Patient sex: M
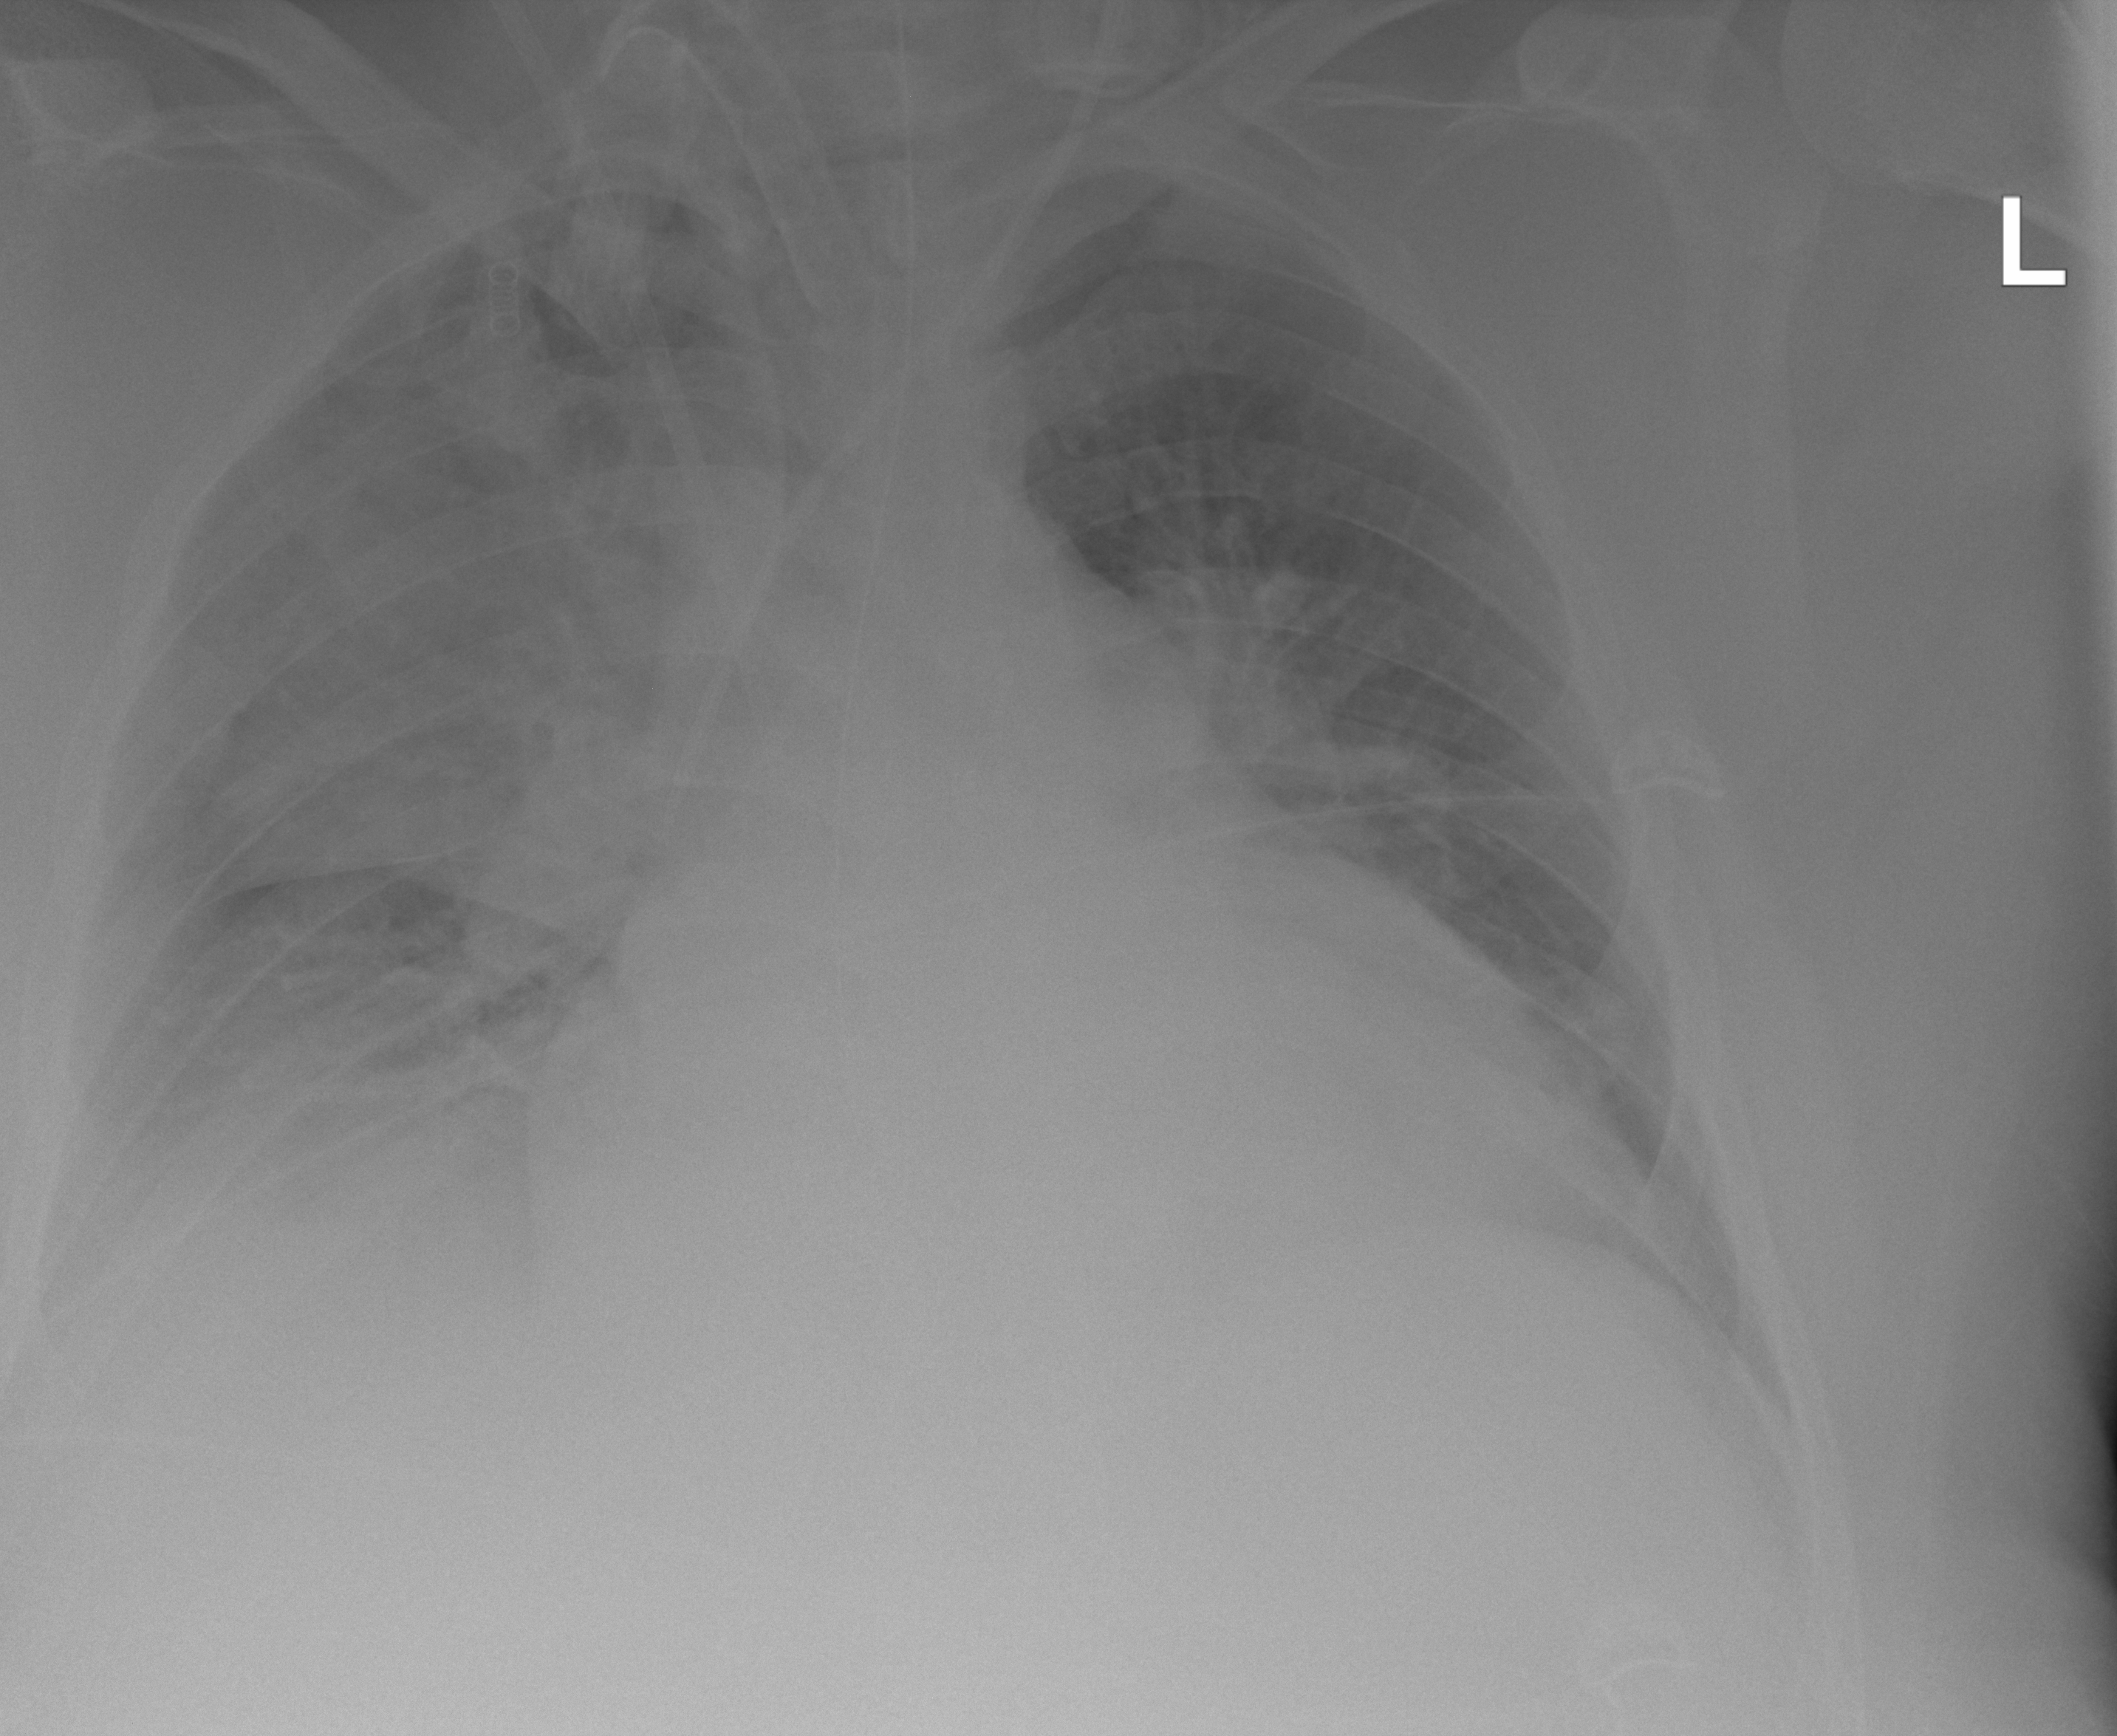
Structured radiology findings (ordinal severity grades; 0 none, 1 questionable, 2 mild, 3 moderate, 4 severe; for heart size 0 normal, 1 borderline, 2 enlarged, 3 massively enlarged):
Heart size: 2
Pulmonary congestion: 2
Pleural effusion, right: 1
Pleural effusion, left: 2
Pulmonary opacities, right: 0
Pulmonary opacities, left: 1
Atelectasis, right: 2
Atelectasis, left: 0